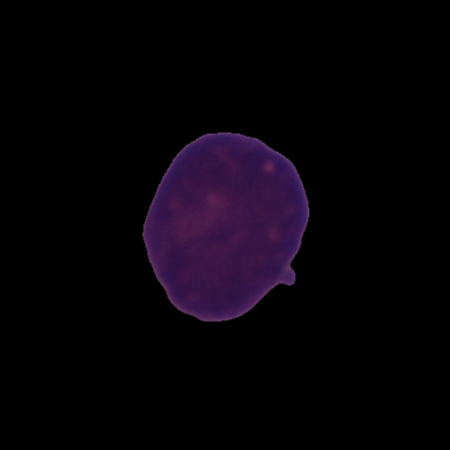
Label: cancer